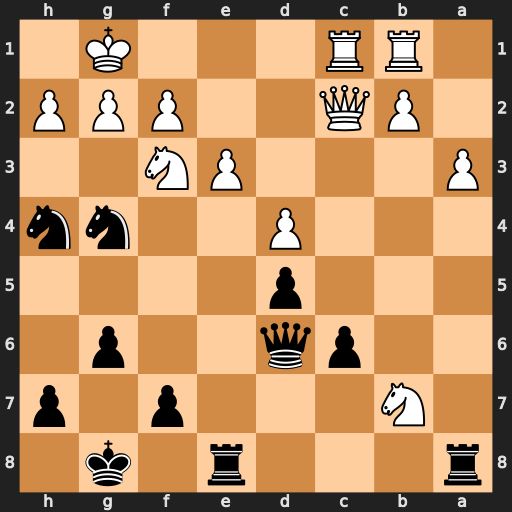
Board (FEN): r3r1k1/1N3p1p/2pq2p1/3p4/3P2nn/P3PN2/1PQ2PPP/1RR3K1
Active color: b
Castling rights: -
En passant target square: -
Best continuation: Nxf3+ gxf3 Qxh2+